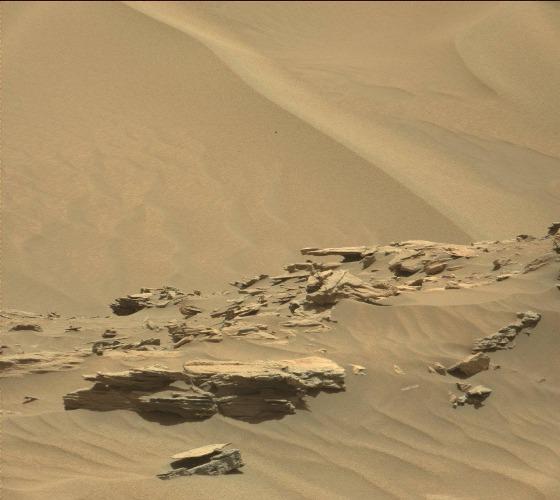
Terrain classes present: Bedrock, Gravel / Sand / Soil, Rock, Shadow